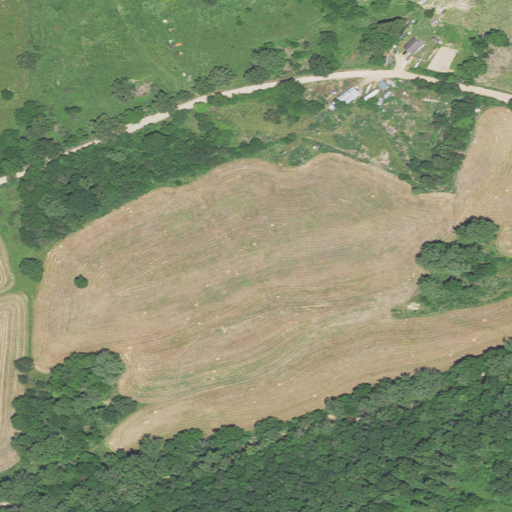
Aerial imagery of valley in Missouri named Schoolhouse Hollow containing pasture, deciduous forest, open development, mixed forest, low intensity development, medium intensity development, and shrub